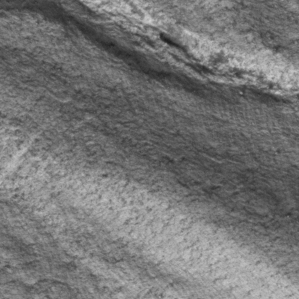
Label: frost